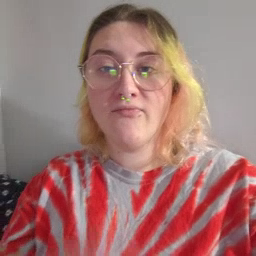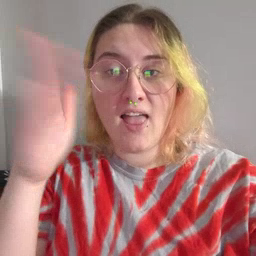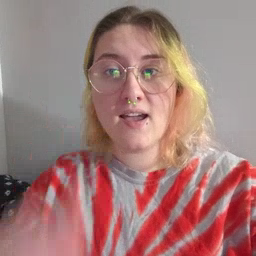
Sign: flag